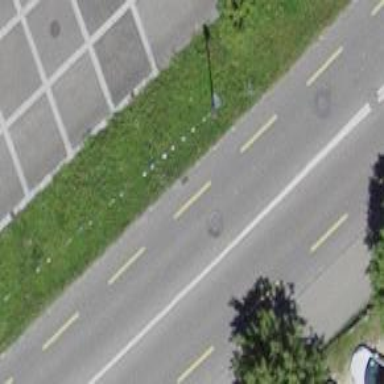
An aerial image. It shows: Asphalt road with primary classification. There is sidewalk on the left side and lane for cyclists on both sides.